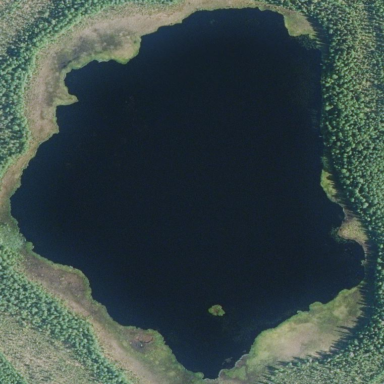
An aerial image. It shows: Serene lake surrounded by nature.